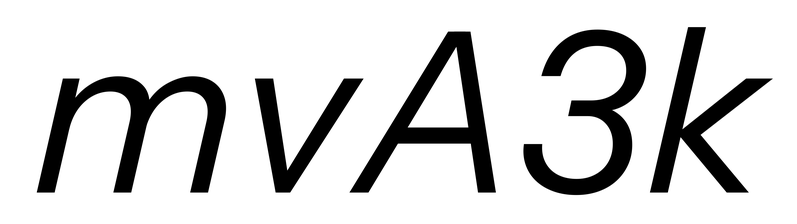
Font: InstrumentSans-Italic_Italic